Question: I tried a simple hello world example from <URL> and run it in the browser. Looks fine... But on two Android devices I get some space in the top of the site so that the first line will not be display... What happend?
There must be three Hello Worlds... But the first one ist lost behind the titlebar.. I checked it the a simple button and the same effect, the button will displayed as half.
'''
<!DOCTYPE html> <html>
<head>
<meta charset="utf-8">
<title>Hello World</title>
<script type="text/javascript" charset="utf-8" src="st2/sencha-touch-all-debug.js"></script>
<link id="0" type="text/css" rel="stylesheet" href="st2/resources/css/sencha-touch.css" />
<script type="text/javascript">
Ext.application({
launch: function () {
Ext.create('Ext.Panel', {
fullscreen: true,
html: 'Hello World!<br/>Hello WOrld2<br/>Hello WOrld 3'
});
}
});
</script>
</head>
<body></body>
'''

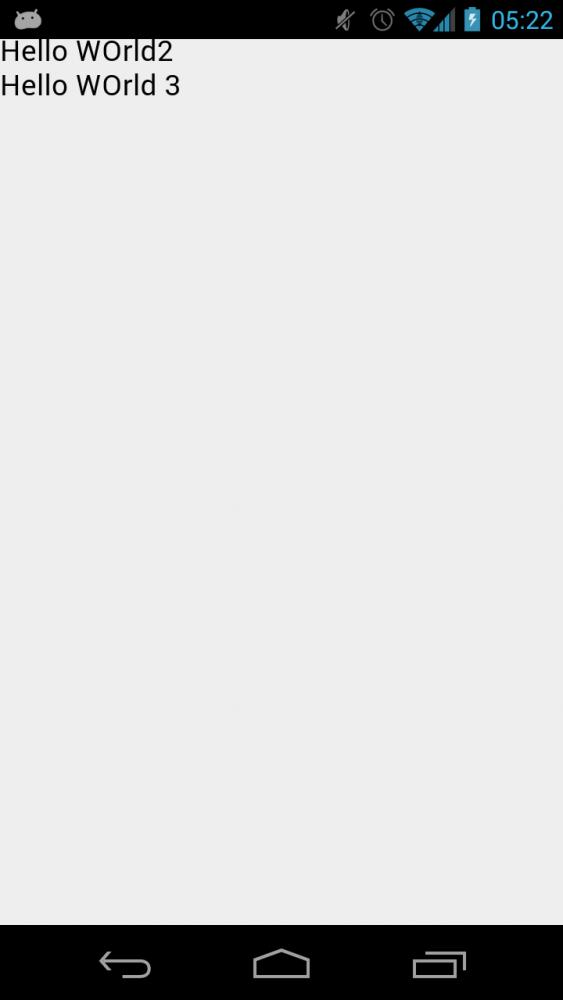
Answer: I removed the theme from the application tag on the android manifest and it works now. Seems to be an android issues..
'''
android:allowBackup="true"
android:icon="@drawable/icon"
android:label="@string/app_name"
android:theme="@style/AppTheme" <!-- Removed this line -->
android:hardwareAccelerated="true"
>
'''